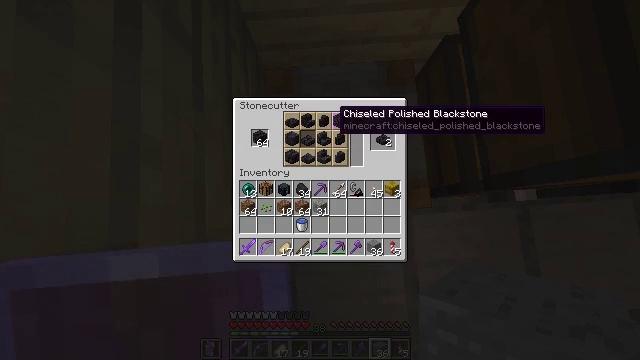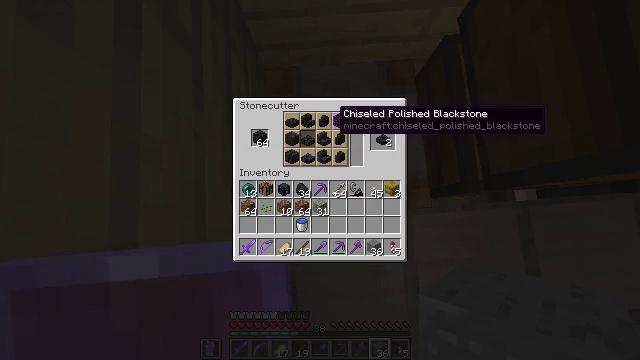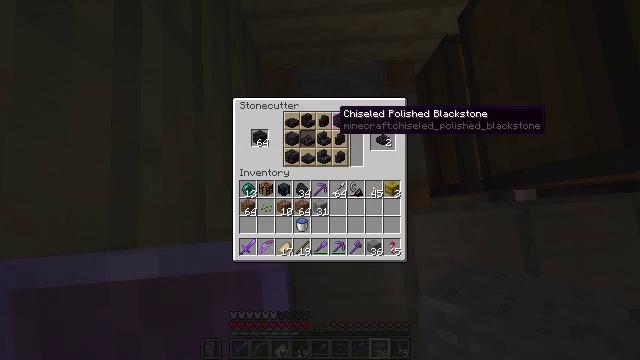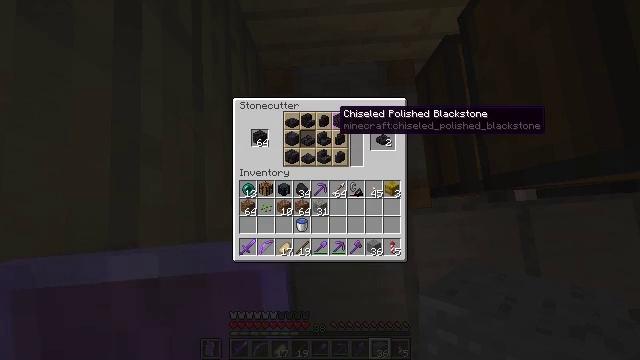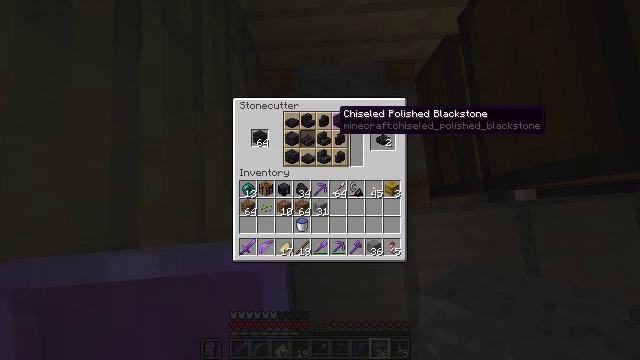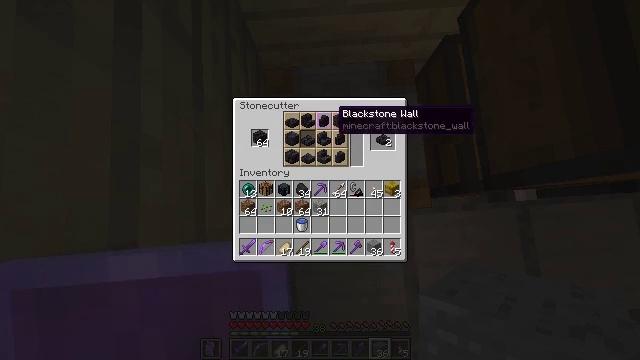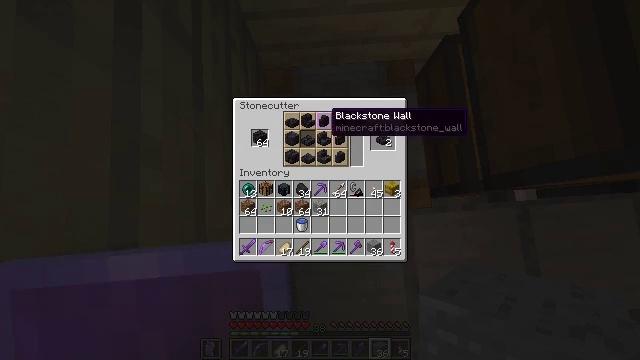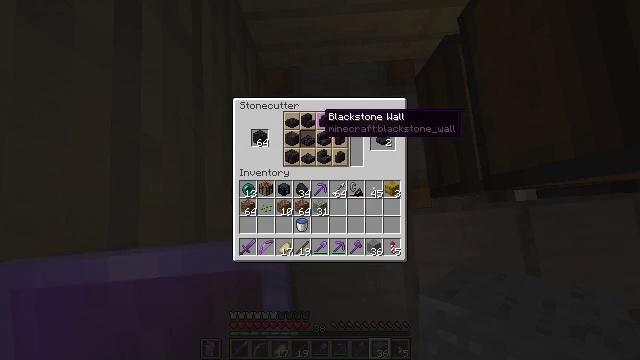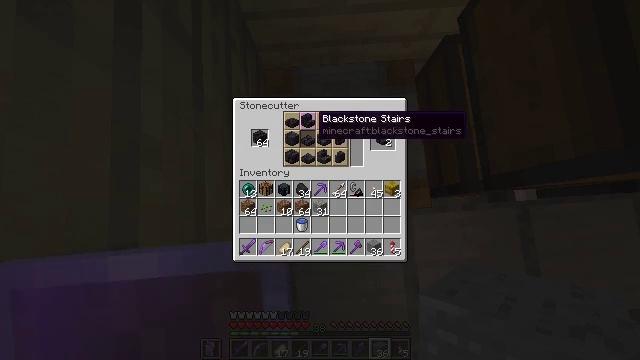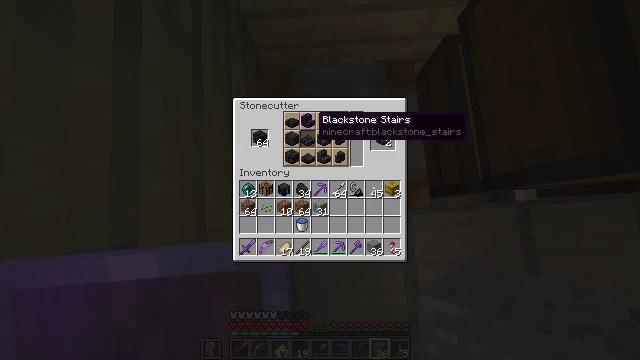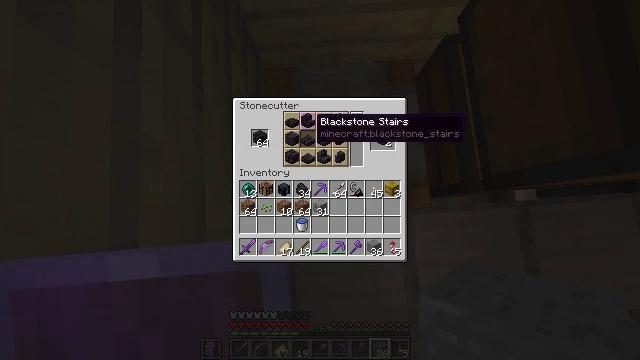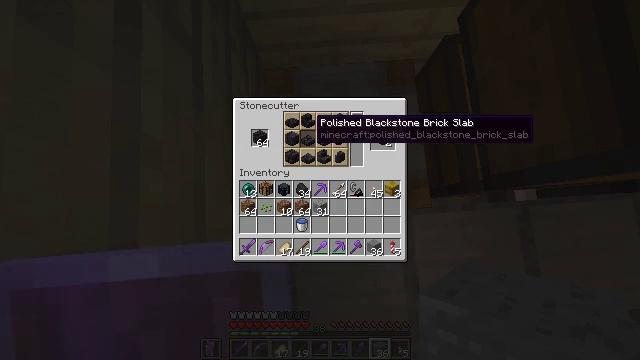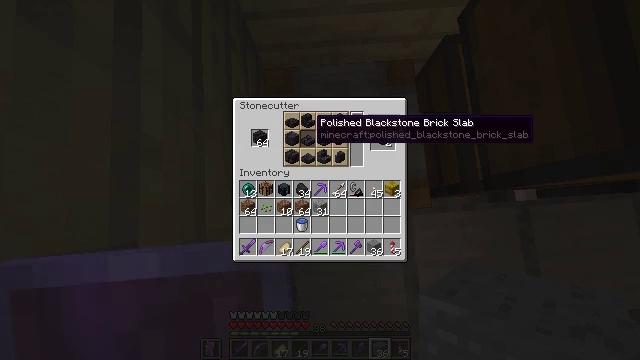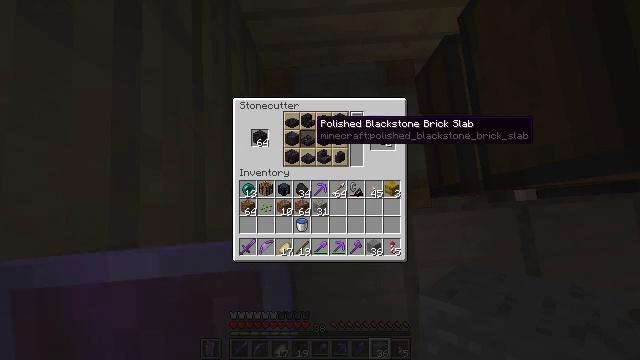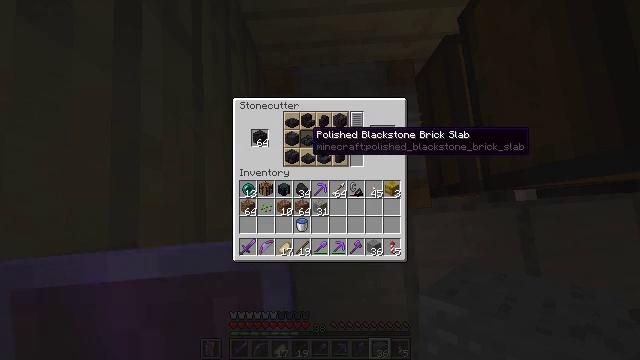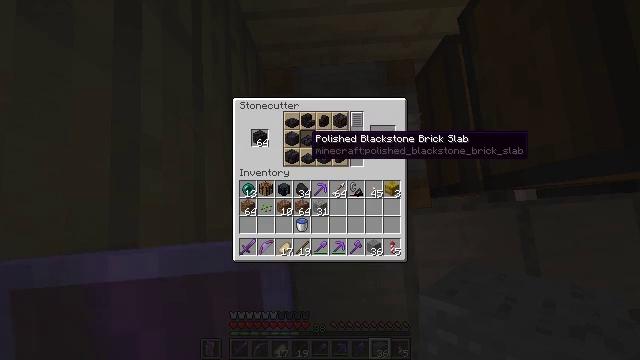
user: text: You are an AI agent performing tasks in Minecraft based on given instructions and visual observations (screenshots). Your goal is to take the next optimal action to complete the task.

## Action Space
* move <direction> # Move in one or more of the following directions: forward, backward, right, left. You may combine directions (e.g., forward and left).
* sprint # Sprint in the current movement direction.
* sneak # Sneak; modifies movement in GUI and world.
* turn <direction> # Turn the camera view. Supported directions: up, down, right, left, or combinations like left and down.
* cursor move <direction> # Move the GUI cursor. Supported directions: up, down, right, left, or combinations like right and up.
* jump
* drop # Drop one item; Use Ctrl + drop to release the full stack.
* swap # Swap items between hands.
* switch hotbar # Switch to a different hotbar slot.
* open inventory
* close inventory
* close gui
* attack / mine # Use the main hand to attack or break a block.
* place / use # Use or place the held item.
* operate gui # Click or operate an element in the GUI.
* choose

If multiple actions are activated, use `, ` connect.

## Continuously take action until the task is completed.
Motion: motion action
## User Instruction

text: Create polished blackstone bricks using the crafting table.
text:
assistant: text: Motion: no_op
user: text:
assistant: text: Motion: no_op
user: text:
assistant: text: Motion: no_op
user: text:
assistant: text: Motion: no_op
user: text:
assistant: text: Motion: no_op
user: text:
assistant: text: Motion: turn left
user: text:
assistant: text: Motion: turn left
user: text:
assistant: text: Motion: no_op
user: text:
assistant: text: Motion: no_op
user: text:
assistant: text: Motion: no_op
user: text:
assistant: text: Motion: no_op
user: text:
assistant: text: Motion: no_op
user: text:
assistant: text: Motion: no_op
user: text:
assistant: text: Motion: turn down
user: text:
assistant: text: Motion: no_op
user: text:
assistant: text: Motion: no_op
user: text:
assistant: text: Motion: no_op
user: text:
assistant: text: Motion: no_op
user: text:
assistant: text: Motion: no_op
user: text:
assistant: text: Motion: no_op
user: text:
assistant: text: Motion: no_op
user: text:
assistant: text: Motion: no_op
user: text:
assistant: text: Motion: no_op
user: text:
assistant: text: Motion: no_op
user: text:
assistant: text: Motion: no_op
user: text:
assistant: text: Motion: attack / mine
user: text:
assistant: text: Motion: attack / mine
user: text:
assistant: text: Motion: attack / mine
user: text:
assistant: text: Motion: turn up, attack / mine
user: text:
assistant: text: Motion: turn up, attack / mine